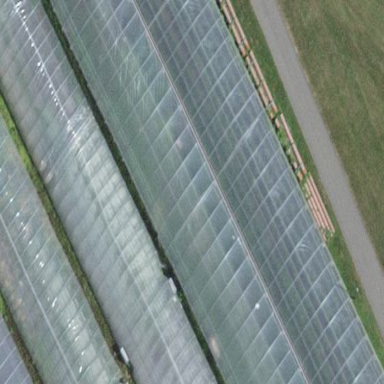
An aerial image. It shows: Greenhouse.